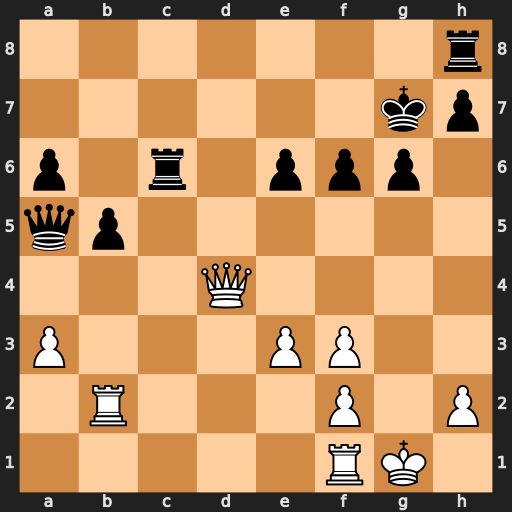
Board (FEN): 7r/6kp/p1r1ppp1/qp6/3Q4/P3PP2/1R3P1P/5RK1
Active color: w
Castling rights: -
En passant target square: -
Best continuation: Qd7+ Kh6 Qxc6